Question: I'm using Eclipse Version: Luna Release
I want to use Apache Tomcat 8 (I'm always working with the 7th version of Tomcat). When i try to define a new server from : Prefereces > Server > new Server i don't get the Apache Tomcat 8 in the showed list of different versions.

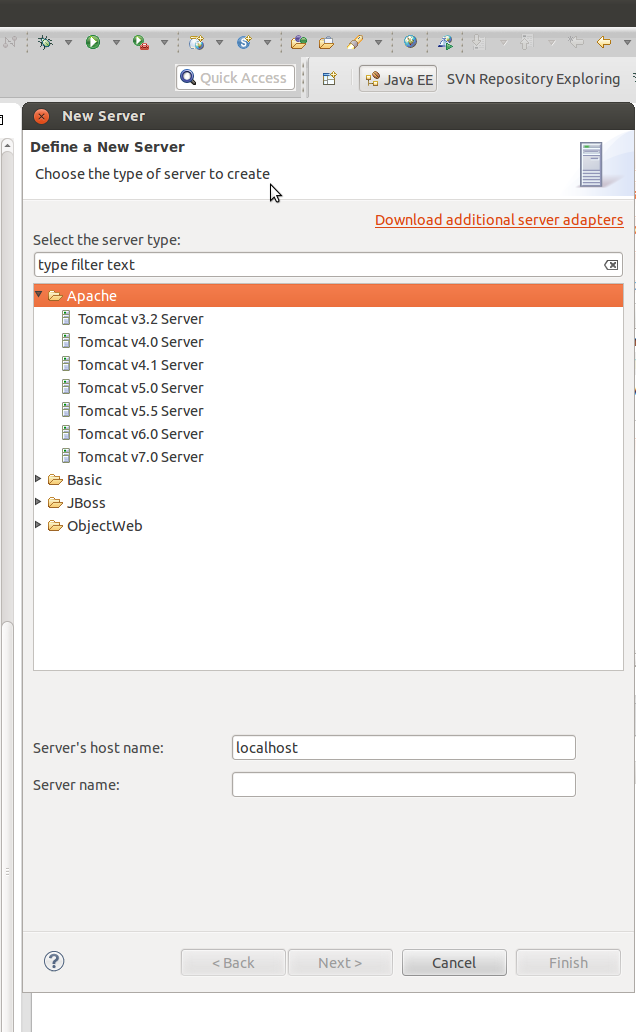
Answer: Are you sure you use Luna indeed? <URL> which should have Tomcat 8 support.
There are similar questions on SO (e.g. <URL> and usually the solution is to update your WTP installation.
Help -> Install new software -> Add -> WTP:<URL> -> OK
Then Help -> Check for update.